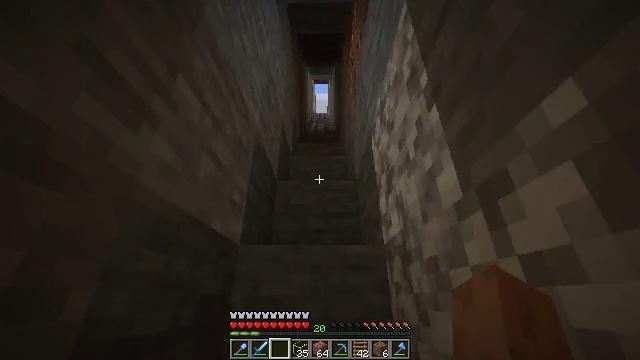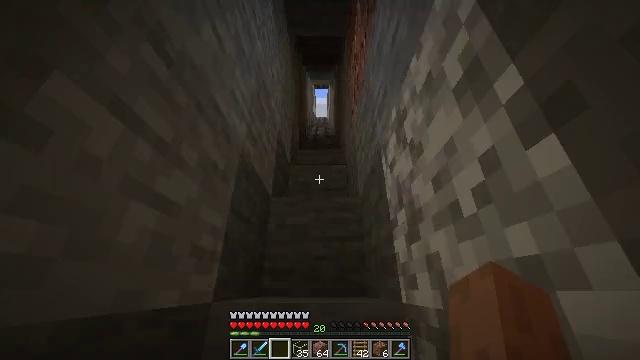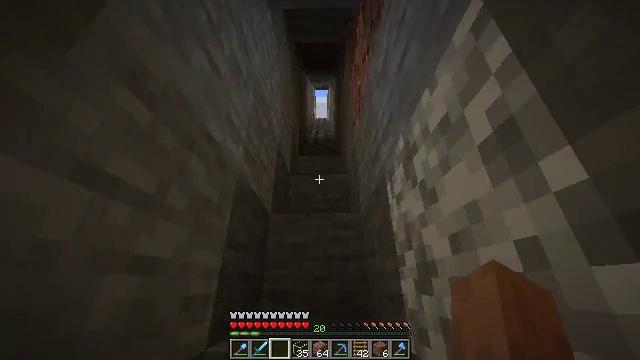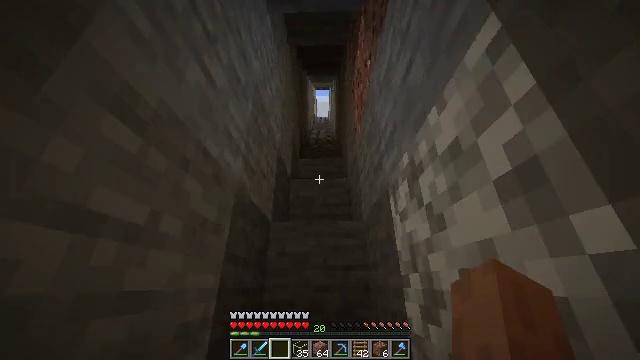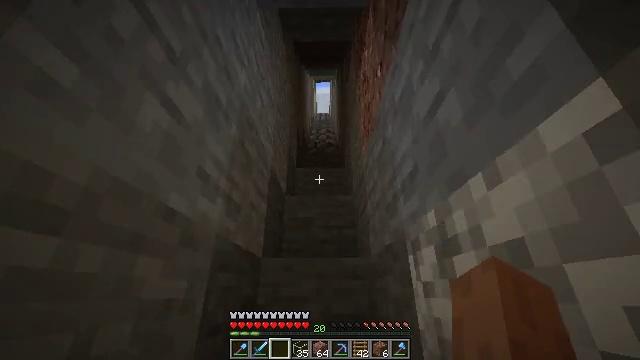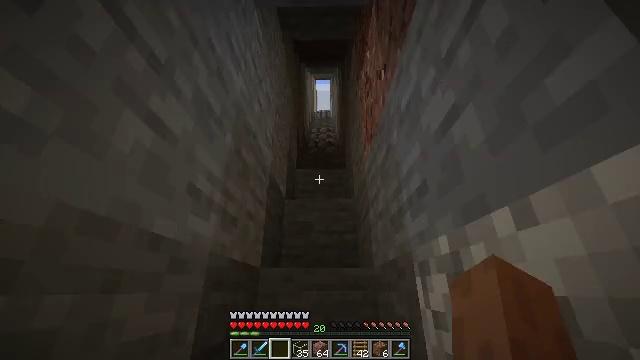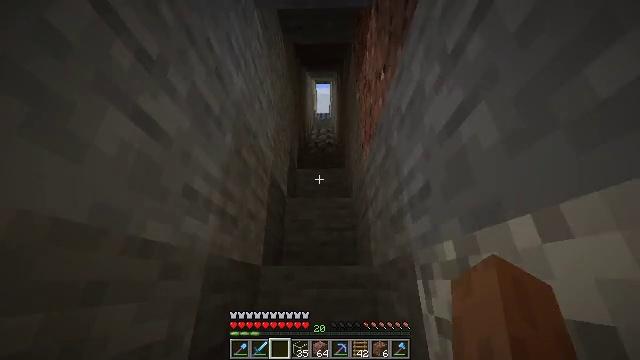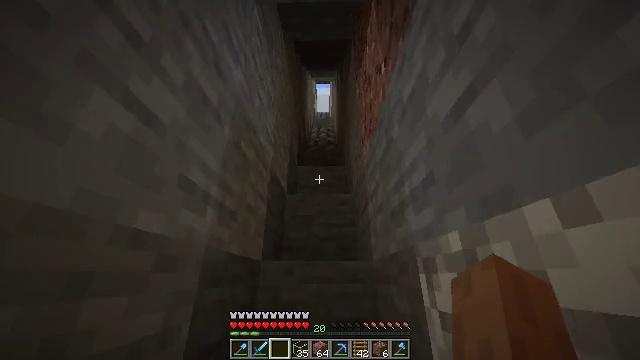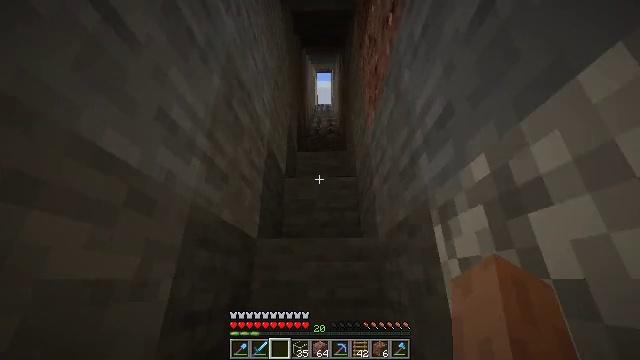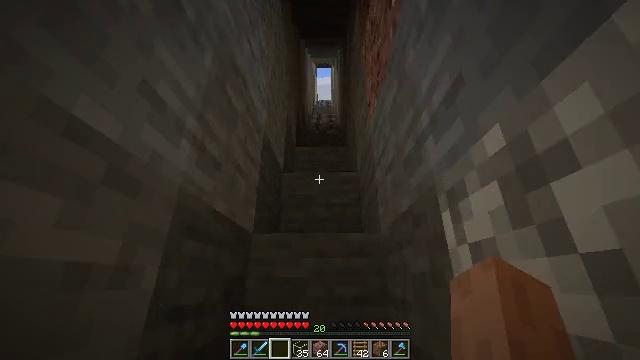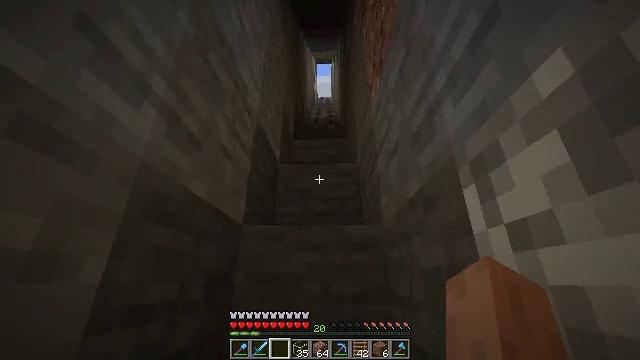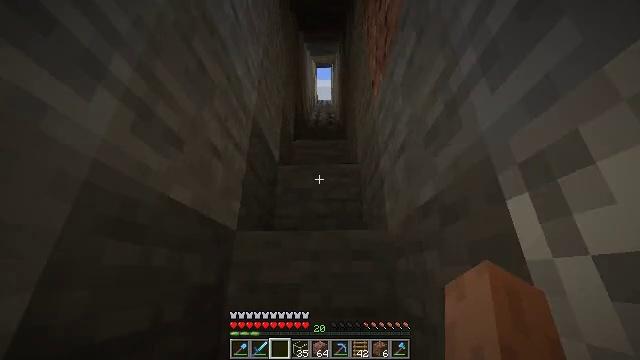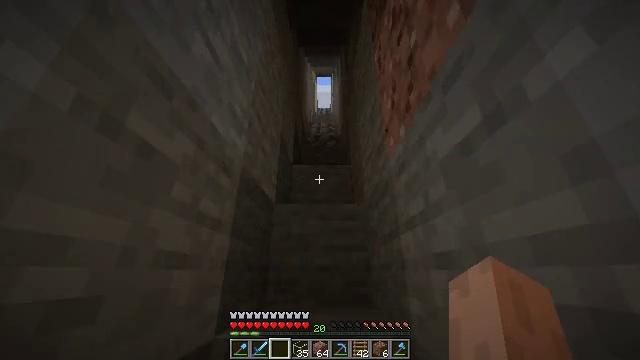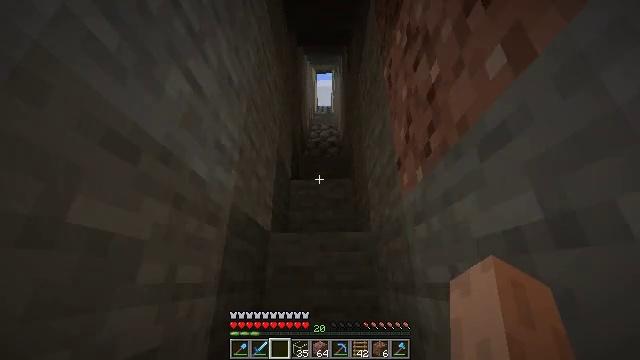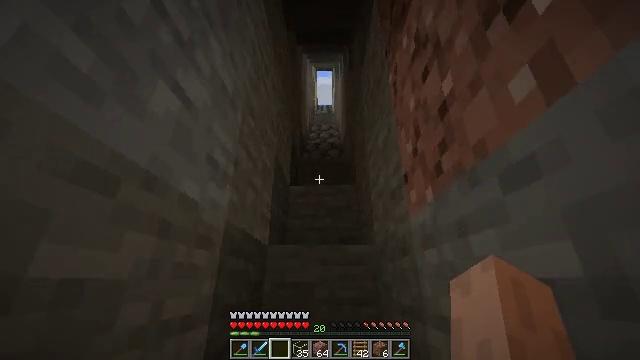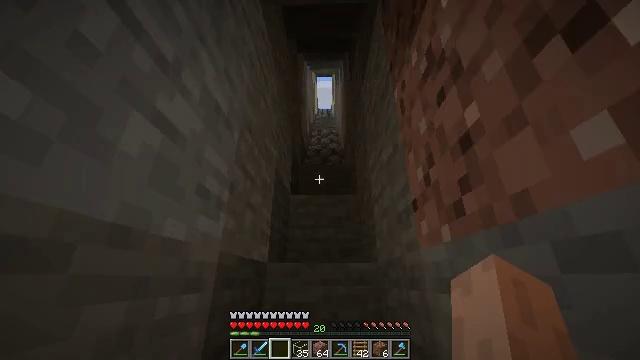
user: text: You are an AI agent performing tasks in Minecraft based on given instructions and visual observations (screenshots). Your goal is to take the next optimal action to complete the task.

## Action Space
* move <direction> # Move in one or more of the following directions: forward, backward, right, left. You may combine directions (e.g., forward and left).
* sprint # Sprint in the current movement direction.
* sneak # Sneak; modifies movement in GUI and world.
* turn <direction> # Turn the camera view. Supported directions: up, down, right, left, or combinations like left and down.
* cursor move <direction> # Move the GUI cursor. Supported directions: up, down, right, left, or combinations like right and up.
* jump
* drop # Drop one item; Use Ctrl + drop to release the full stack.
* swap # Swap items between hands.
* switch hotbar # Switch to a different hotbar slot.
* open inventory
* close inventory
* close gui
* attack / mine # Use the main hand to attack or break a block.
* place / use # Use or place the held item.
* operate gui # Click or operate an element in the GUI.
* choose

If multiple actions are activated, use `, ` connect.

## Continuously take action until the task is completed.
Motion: motion action
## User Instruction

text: Gather the ladder by attacking it.
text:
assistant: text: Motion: move forward, sprint, jump
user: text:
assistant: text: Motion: move forward, sprint, jump
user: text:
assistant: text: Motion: move forward, sprint, jump
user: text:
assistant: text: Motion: move forward, sprint, jump
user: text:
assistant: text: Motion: move forward, jump
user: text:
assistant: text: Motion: move forward, jump
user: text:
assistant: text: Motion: move forward, jump
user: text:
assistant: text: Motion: move forward, jump
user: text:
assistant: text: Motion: move forward, jump
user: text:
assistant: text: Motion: move forward, jump
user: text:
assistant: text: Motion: move forward, sprint, jump
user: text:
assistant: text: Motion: move forward, sprint, jump
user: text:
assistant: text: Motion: move forward, sprint, jump
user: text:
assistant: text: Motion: move forward, sprint, jump
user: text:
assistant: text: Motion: move forward, jump
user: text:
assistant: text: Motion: move forward, jump
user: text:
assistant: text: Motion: move forward, jump
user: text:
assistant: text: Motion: move forward, jump
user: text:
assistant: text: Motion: move forward, jump
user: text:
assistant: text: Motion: move forward, sprint, jump
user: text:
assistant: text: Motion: move forward, sprint, jump
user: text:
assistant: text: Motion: move forward, sprint, jump
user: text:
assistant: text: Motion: move forward, sprint, jump
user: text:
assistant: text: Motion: move forward, jump
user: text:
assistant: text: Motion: move forward, jump
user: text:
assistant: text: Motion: move forward, jump
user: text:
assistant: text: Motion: move forward, jump
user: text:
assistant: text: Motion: move forward, sprint, jump
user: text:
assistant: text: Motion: move forward, sprint, jump
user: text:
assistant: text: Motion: move forward, sprint, jump